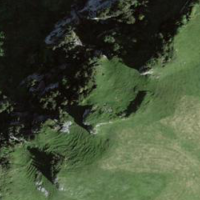
EUNIS habitat code: 26
Species observed at this site:
Phoenicurus ochruros